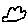
Label: cloud